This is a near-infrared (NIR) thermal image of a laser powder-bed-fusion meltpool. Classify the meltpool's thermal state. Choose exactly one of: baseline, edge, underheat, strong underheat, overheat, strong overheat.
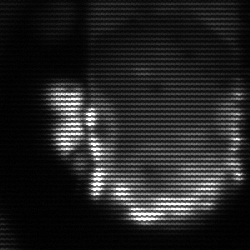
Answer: baseline